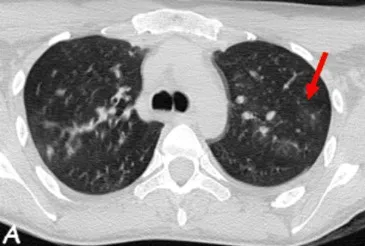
Chest CT scan showing bilateral ground-glass opacities.
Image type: radiology (ct)